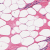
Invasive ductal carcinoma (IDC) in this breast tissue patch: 0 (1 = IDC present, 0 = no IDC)